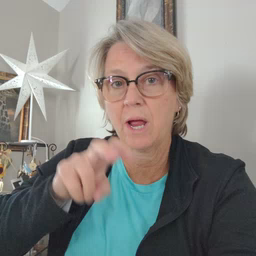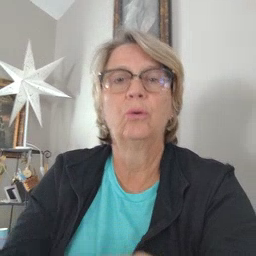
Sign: chair